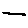
Label: line